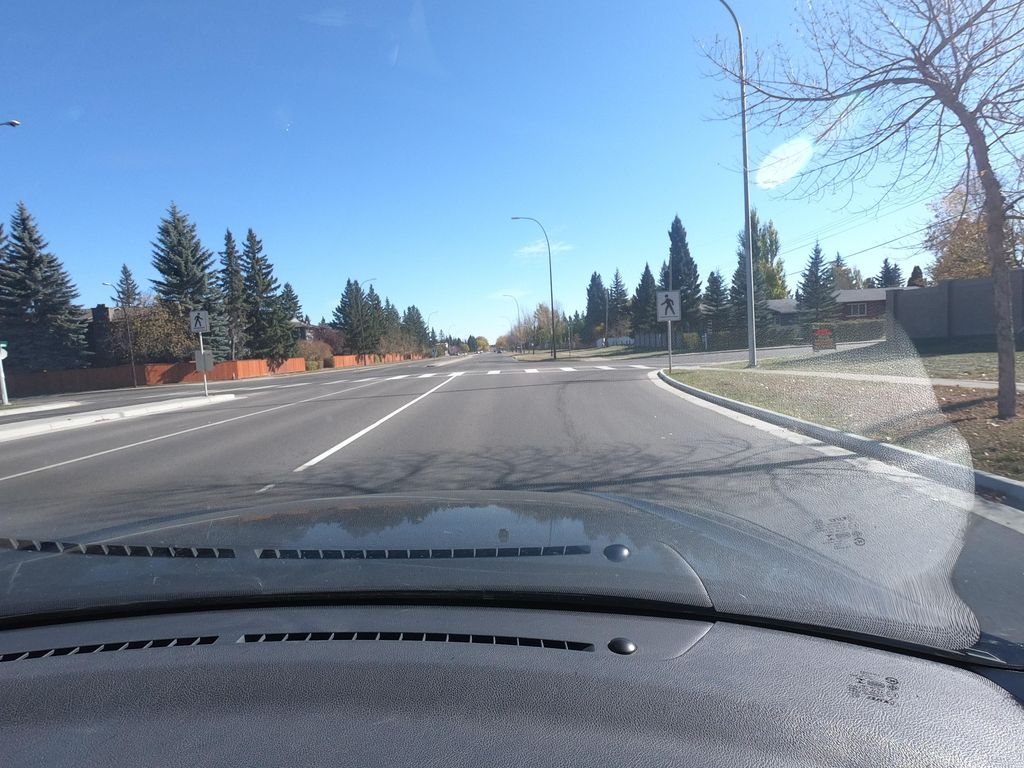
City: calgary